Interaction volume radius: 5 \u00c5
Interaction volume height: 25 \u00c5
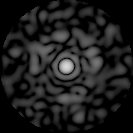
Disorder parameter: 0.7629